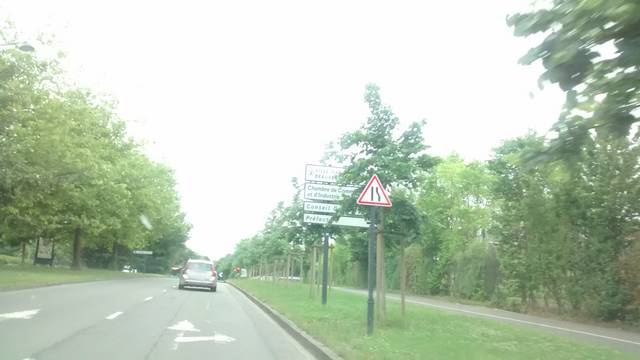
Region: France
Coordinates: 48.127, -1.691